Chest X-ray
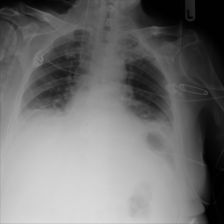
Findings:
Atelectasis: positive
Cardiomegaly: negative
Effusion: negative
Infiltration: negative
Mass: negative
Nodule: negative
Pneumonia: negative
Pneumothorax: negative
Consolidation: negative
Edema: negative
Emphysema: negative
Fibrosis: negative
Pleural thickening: negative
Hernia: negative